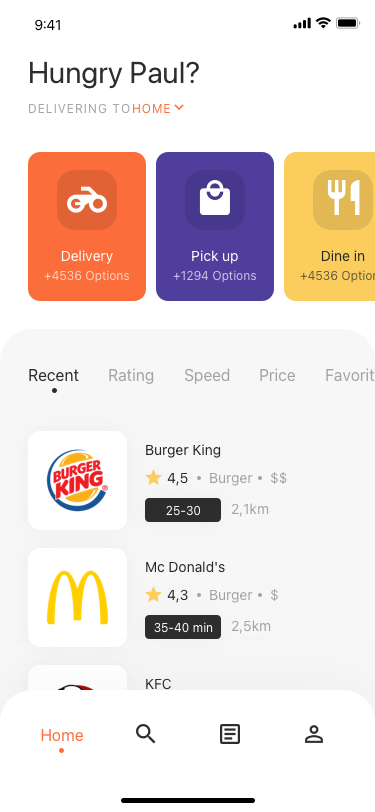
Text in this UI design:
Delivering to
Home
Hungry Paul?
Delivery
+4536 Options
Pick up
+1294 Options
Dine in
+4536 Options
Recent
Rating
Speed
Price
Favorites